Question: What is the color of the ball at (2, 2, 2)? The answer is the name of the color, with the first letter capitalized. You can choose an answer from Red, Green, Orange, Cyan, Purple, Blue, Yellow and Magenta.
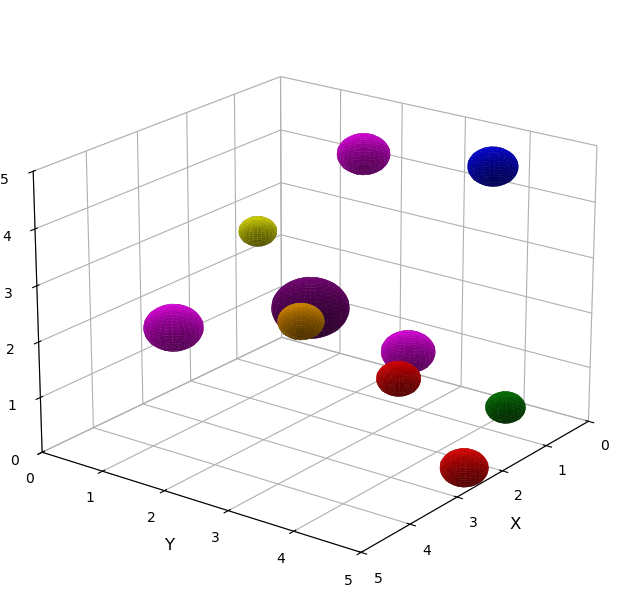
Answer: Purple